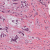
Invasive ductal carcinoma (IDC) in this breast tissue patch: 1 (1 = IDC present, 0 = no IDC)